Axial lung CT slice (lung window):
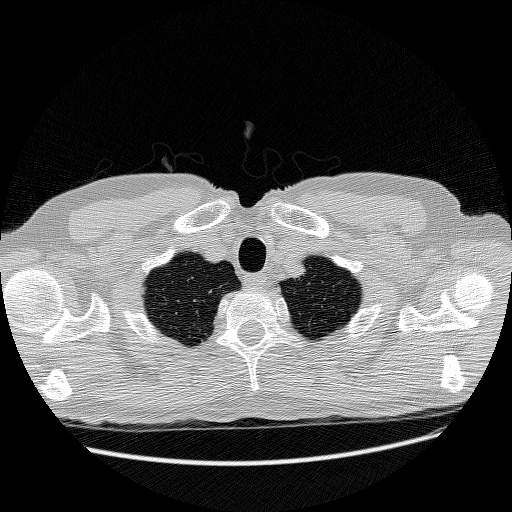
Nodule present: no